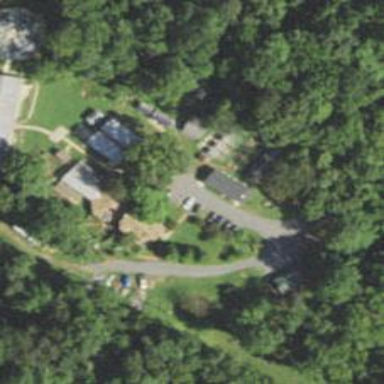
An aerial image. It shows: Animal shelter.